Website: walmart
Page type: address-validator
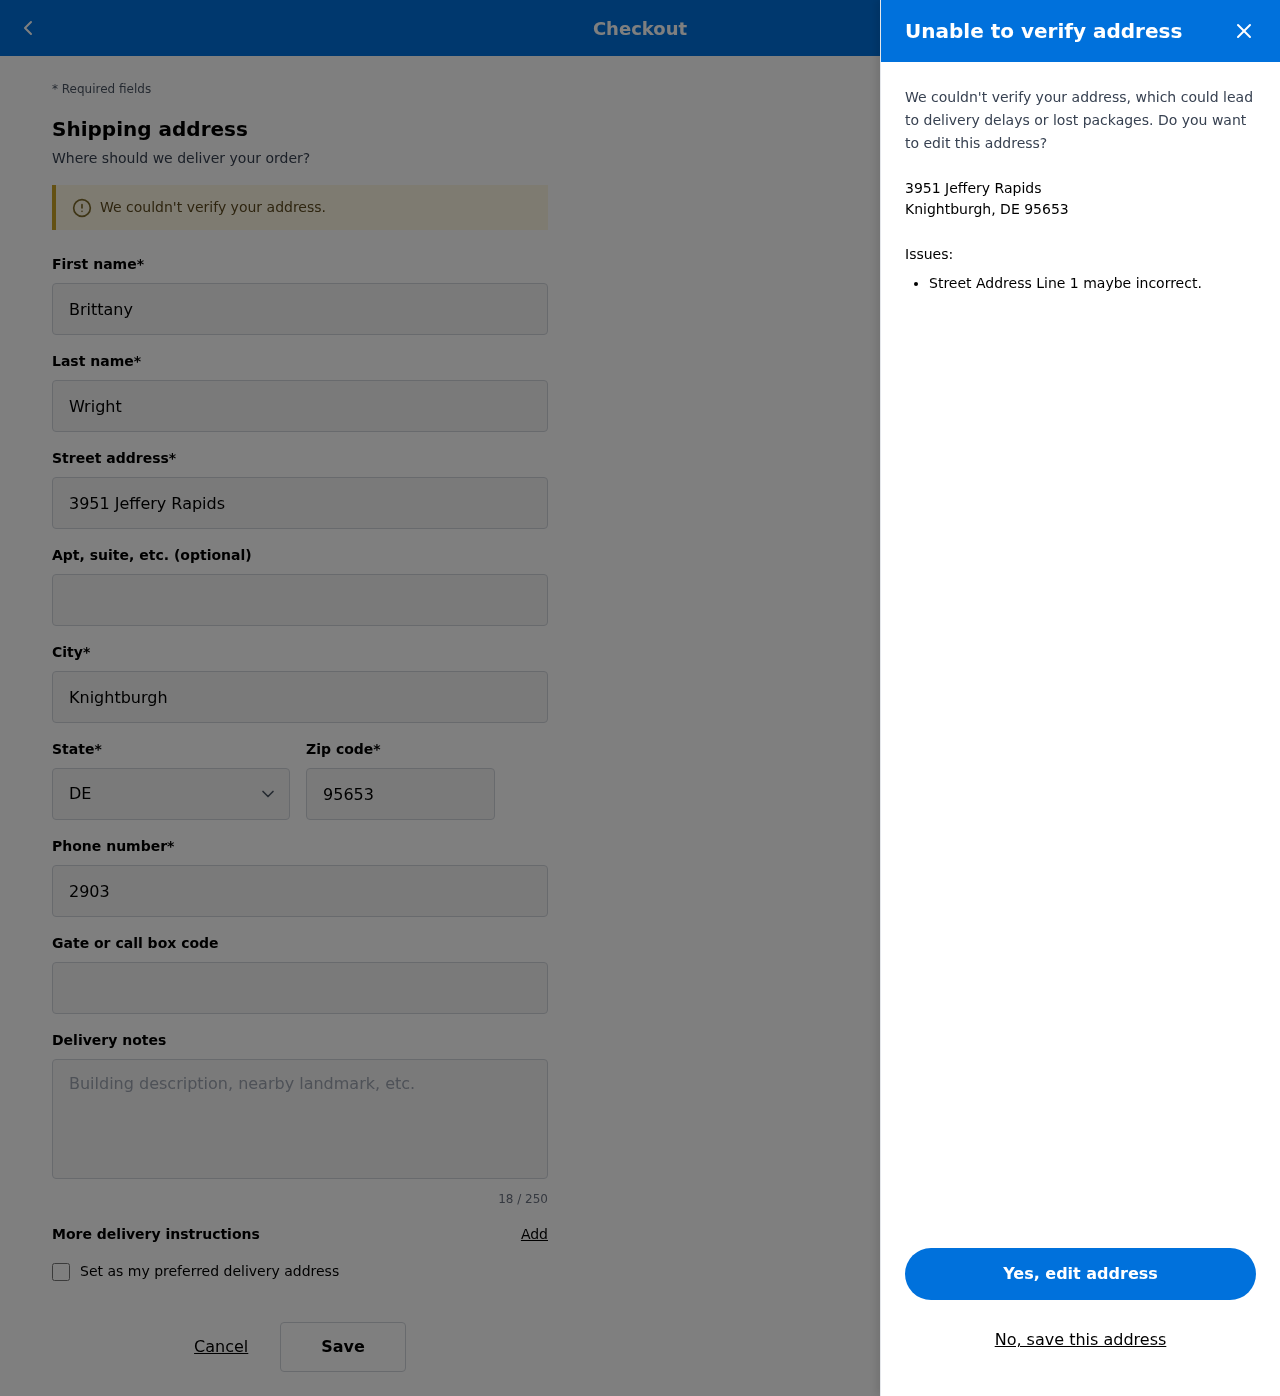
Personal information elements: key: PII_CITY_STATE_ZIP
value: Knightburgh, DE 95653
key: PII_DELIVERY_INSTRUCTIONS
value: Leave with doorman
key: PII_STATE_ABBR
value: DE
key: PII_STREET
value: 3951 Jeffery Rapids
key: PII_FIRSTNAME
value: Brittany
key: PII_LASTNAME
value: Wright
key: PII_CITY
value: Knightburgh
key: PII_POSTCODE
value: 95653
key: PII_PHONE
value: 2903849538
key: PII_SECURITY_CODE
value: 645